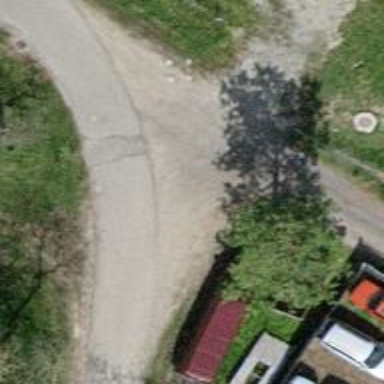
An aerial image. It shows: Unclassified road with asphalt surface.